Aerial crown-view tile of a tropical tree (Barro Colorado Island, Panama), acquired 20250124:
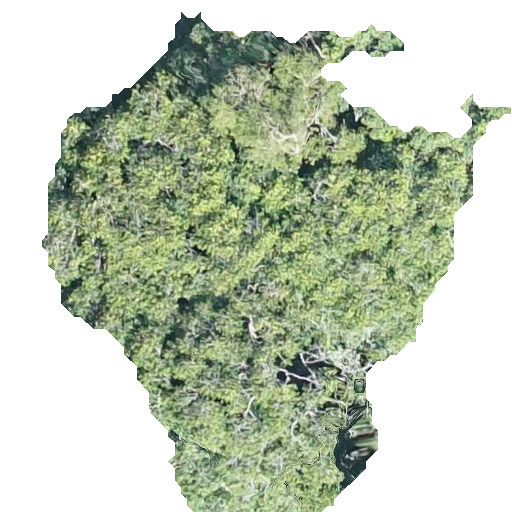
Species: Guatteria lucens
GBIF accepted scientific name: Guatteria lucens
Crown area: 210.894 m²